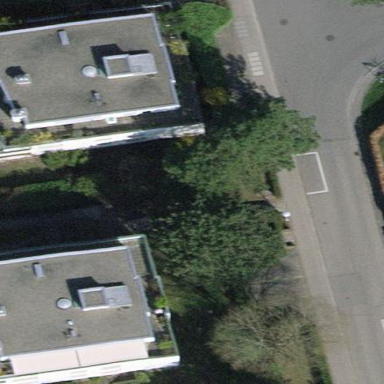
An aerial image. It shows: Balcony as part of building.